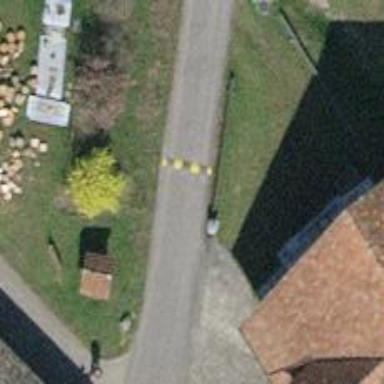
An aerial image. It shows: Bump for traffic calming.